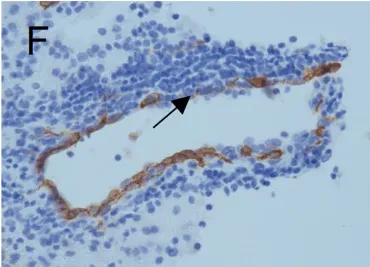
Histopathologic findings obtained by open surgery biopsy at age 8. (F) CD34 staining of the vessel endothelia shows thin and fragmented endothelia (arrow) with partially thrombosed vessels, indicating severe vascular injury.
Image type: pathology (immunostaining)